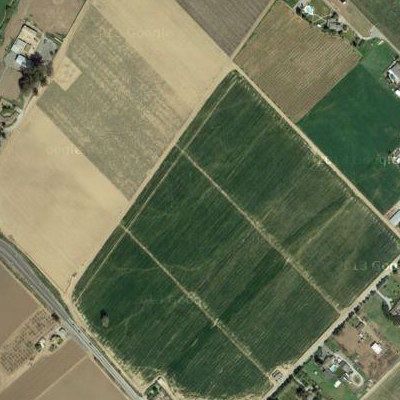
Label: Field